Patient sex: M
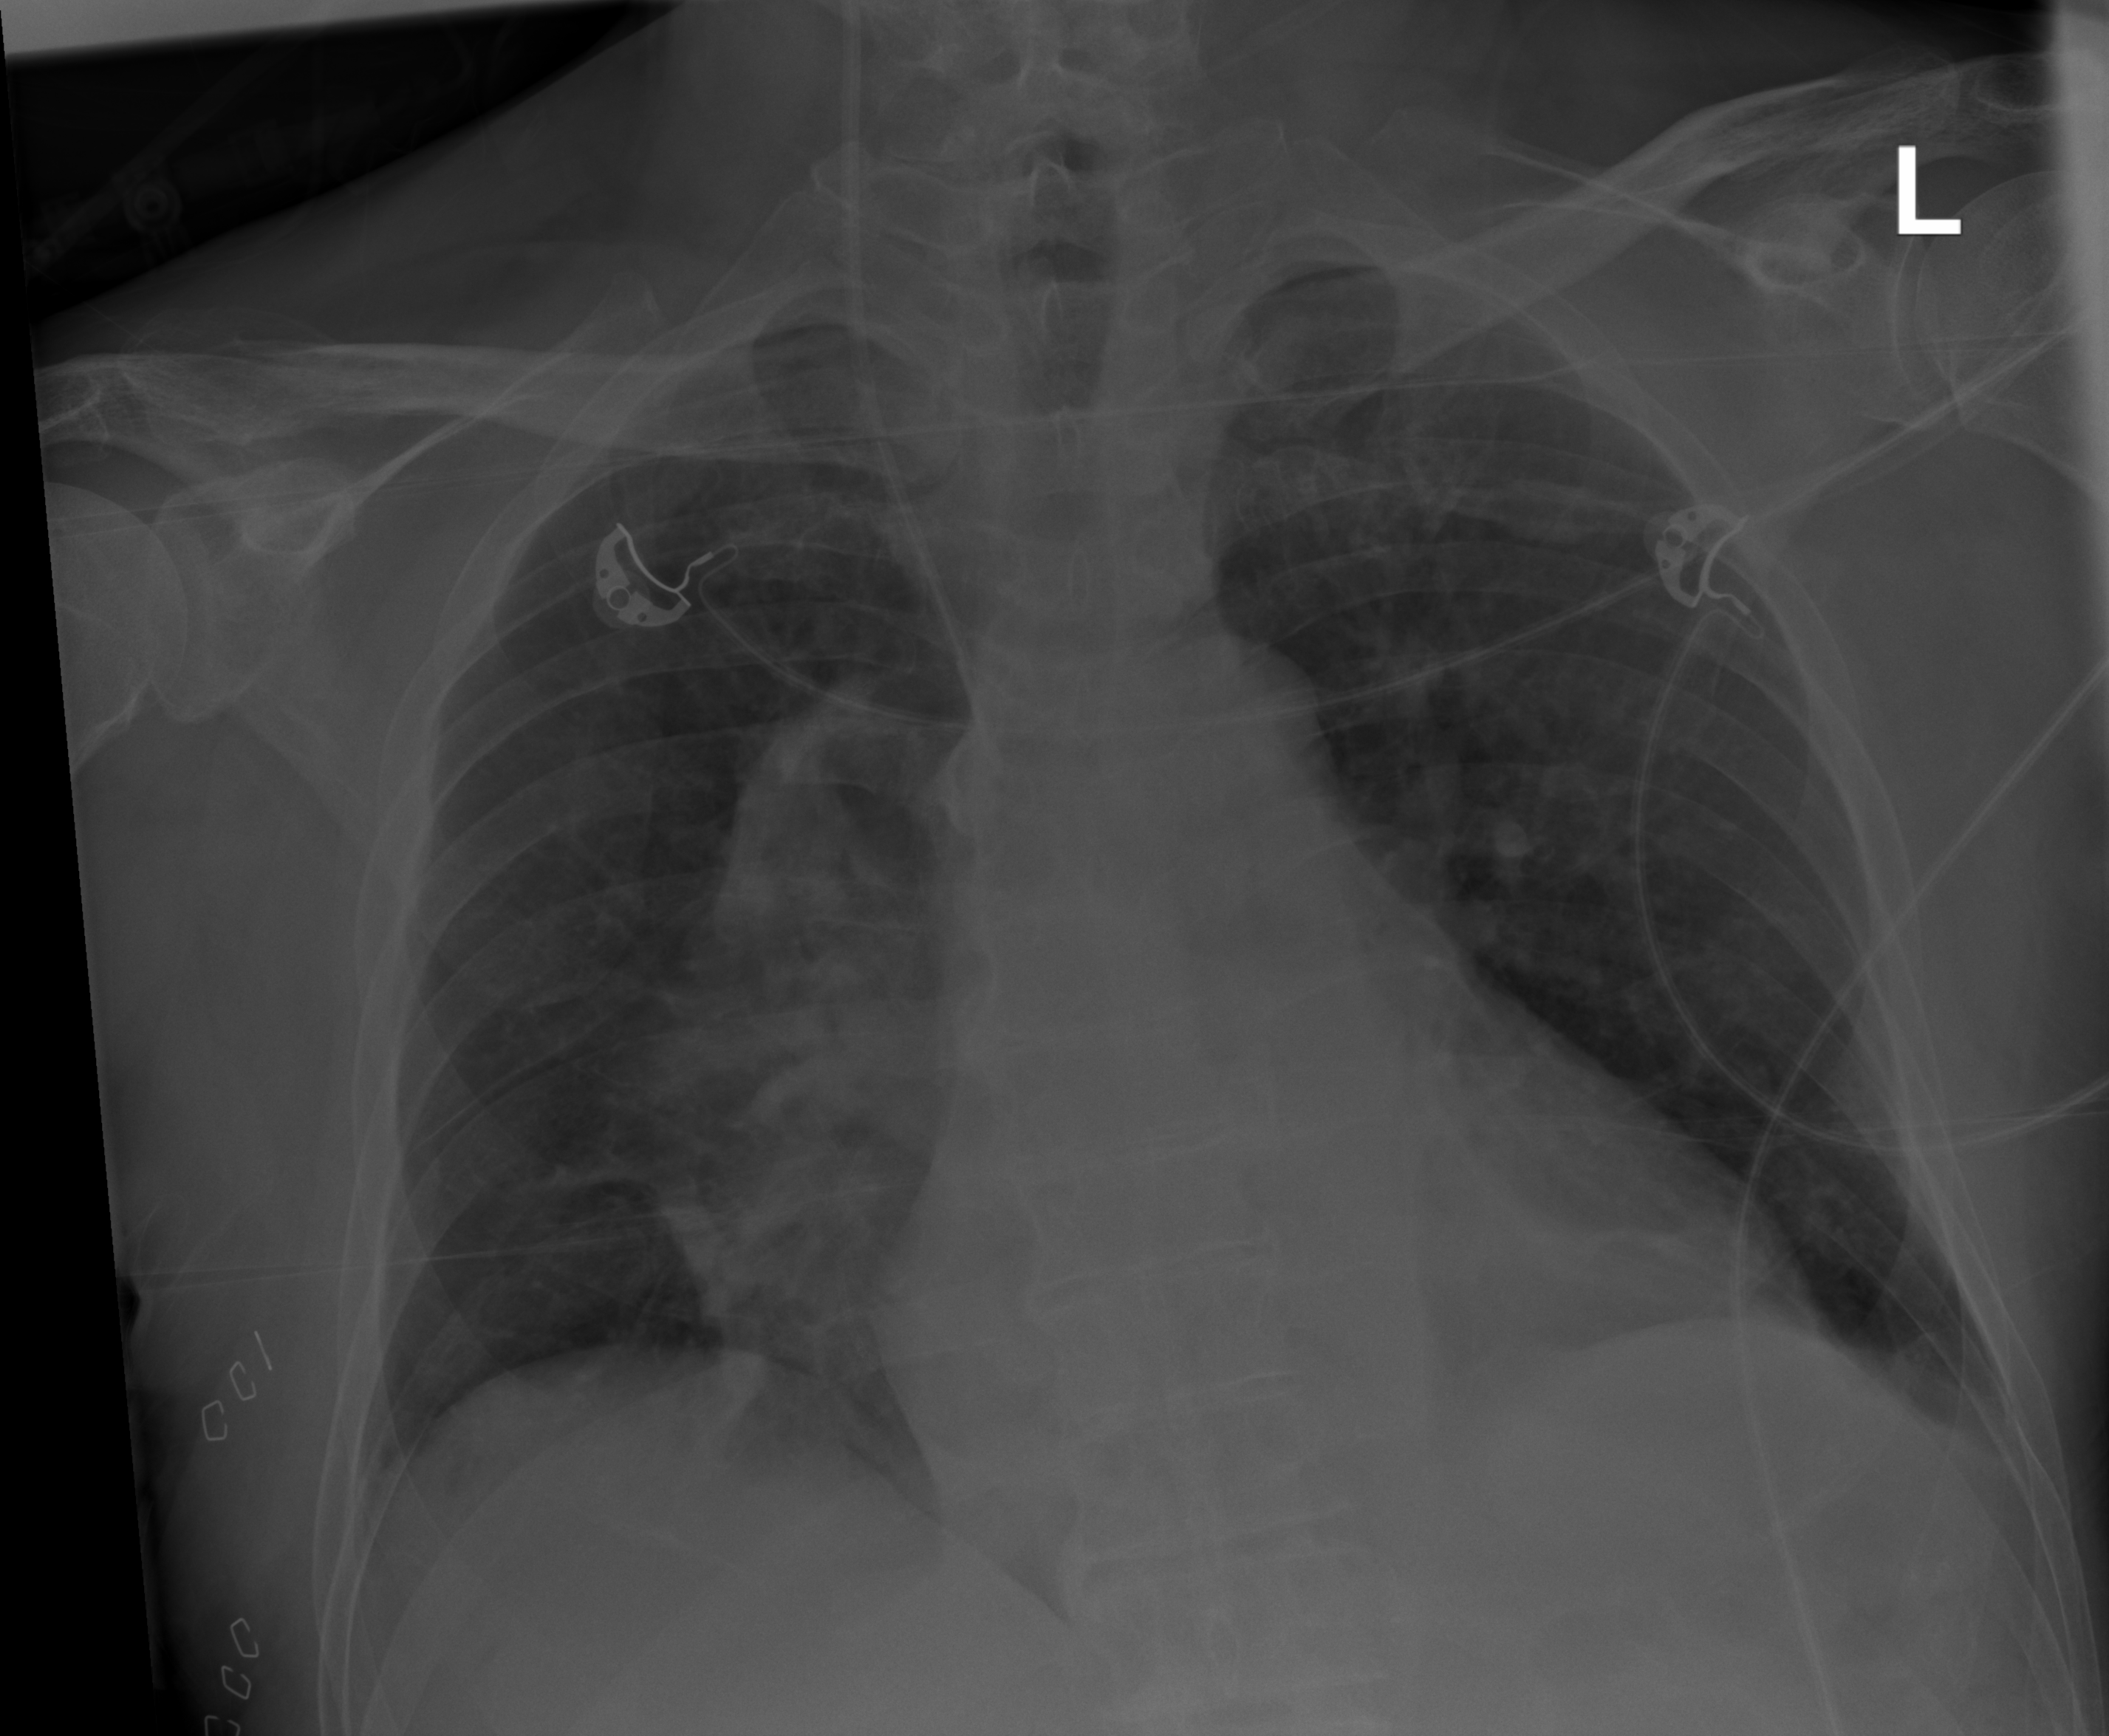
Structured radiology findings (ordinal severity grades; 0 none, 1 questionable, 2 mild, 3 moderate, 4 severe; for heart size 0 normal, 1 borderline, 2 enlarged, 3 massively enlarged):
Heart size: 2
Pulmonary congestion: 0
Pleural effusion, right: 2
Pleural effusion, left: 2
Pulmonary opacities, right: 0
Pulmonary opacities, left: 0
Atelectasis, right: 2
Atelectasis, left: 2